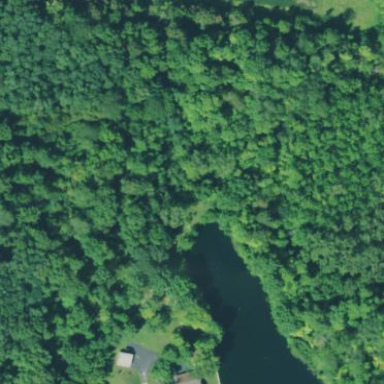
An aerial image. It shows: Peaceful pond surrounded by nature.